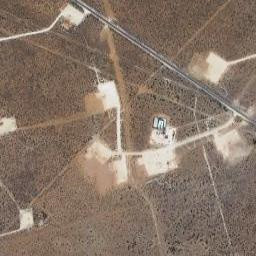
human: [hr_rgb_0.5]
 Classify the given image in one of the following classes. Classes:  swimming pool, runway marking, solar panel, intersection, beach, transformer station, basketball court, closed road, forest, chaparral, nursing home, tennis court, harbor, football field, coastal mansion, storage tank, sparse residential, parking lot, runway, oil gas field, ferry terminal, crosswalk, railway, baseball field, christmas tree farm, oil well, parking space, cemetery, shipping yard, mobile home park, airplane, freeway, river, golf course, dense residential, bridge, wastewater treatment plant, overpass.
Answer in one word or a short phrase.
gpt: oil gas field